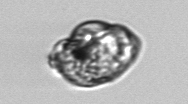
Label: Proterythropsis